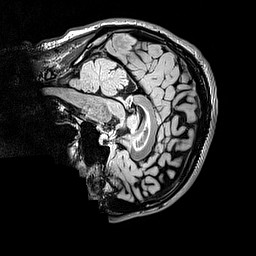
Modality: FLAIR
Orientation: sagittal
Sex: male
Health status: ill
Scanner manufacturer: siemens
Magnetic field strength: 3 T
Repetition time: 5 s
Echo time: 0.388 s